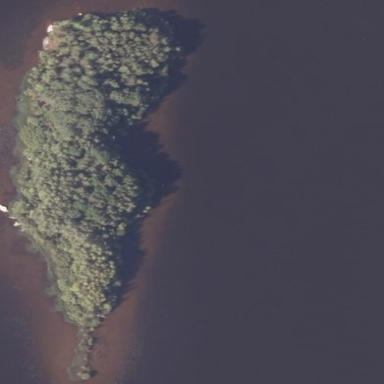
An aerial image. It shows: Islet of deciduous broadleaved woodland.